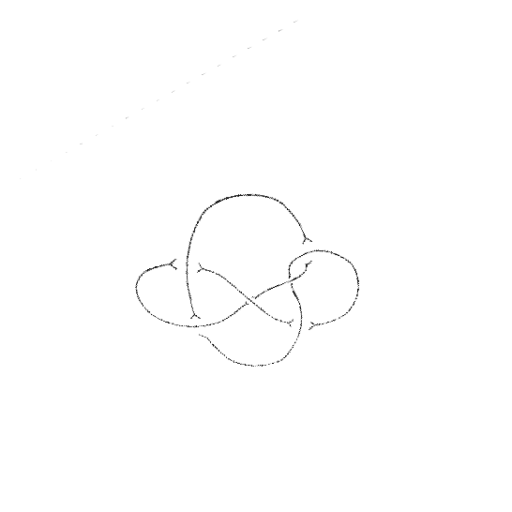
Crossing number: 6